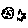
Label: moon